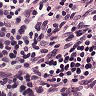
Metastatic tissue present: no